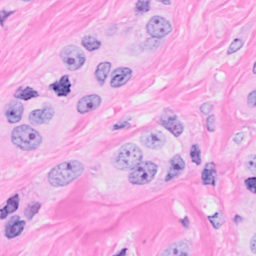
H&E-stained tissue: Breast